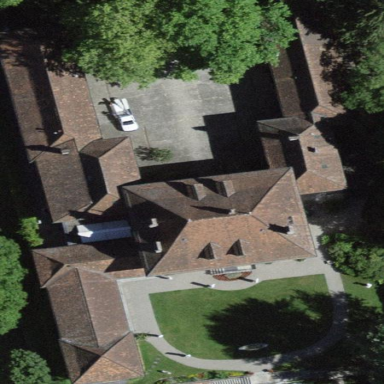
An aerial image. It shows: Historic stately castle building.